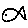
Label: fish